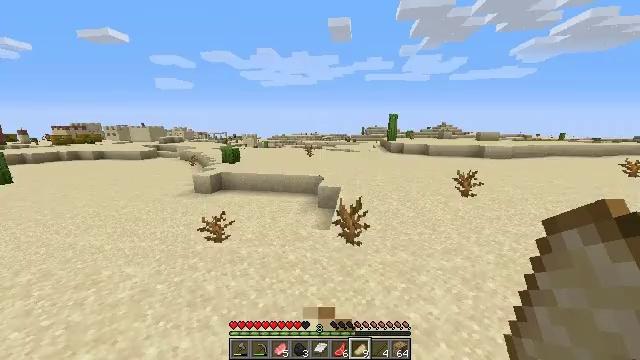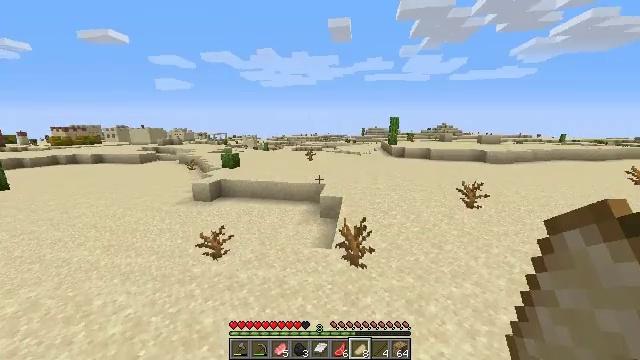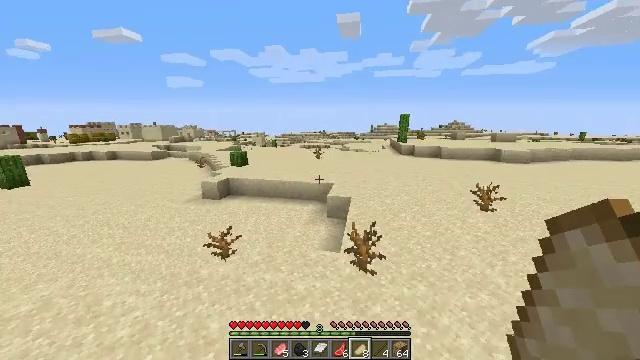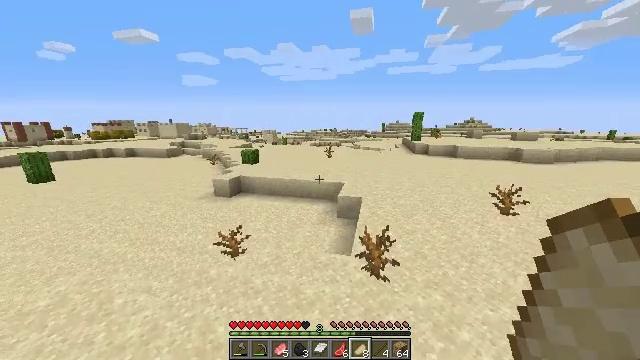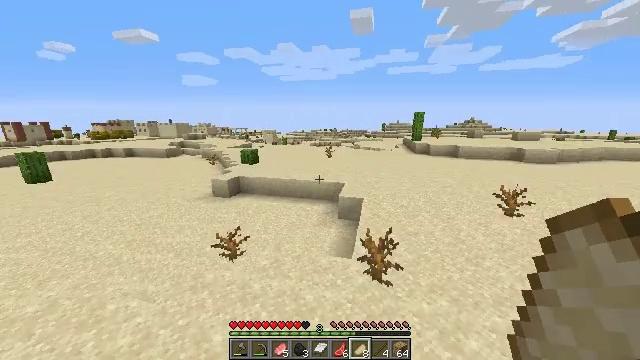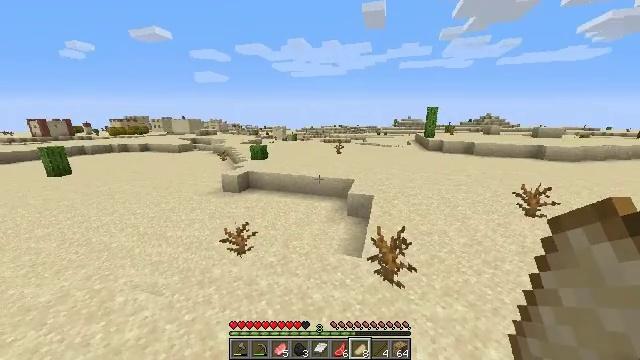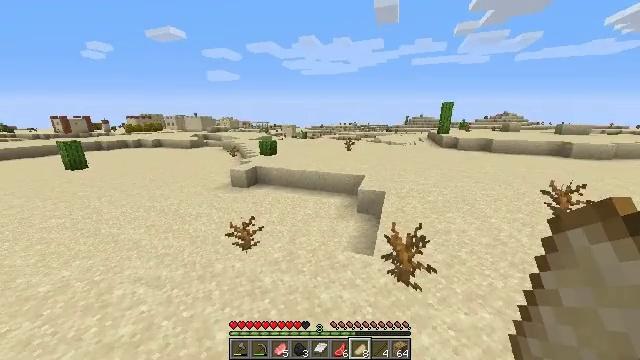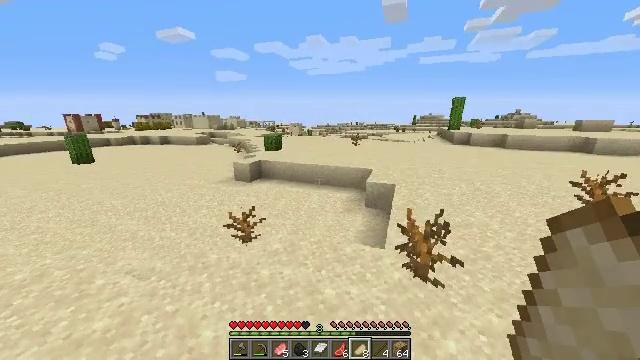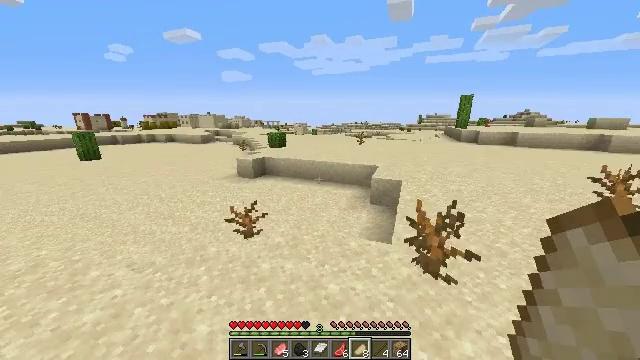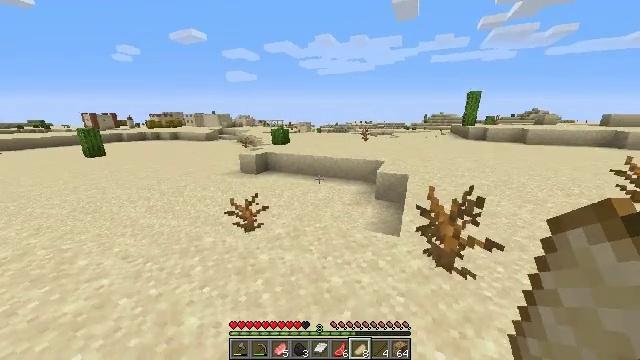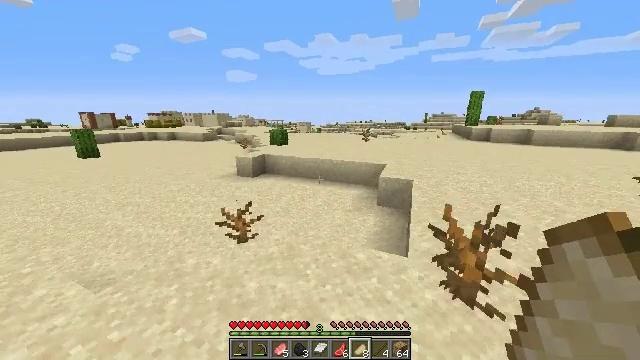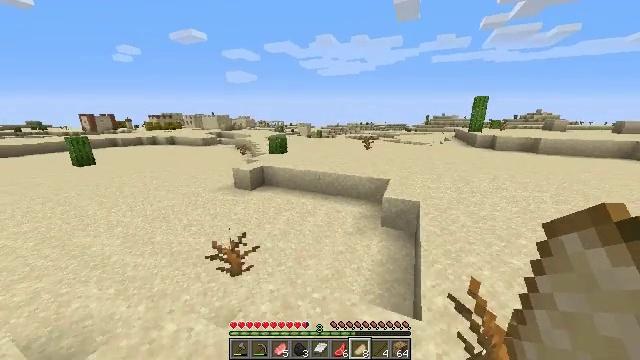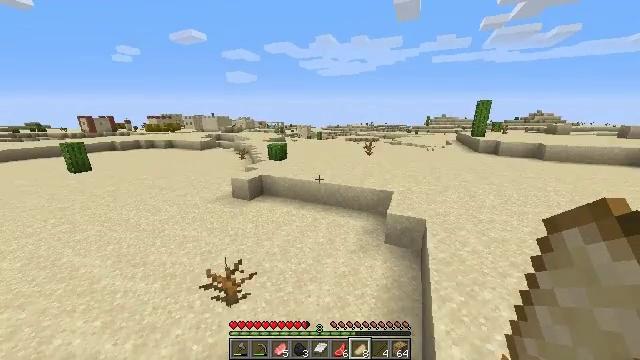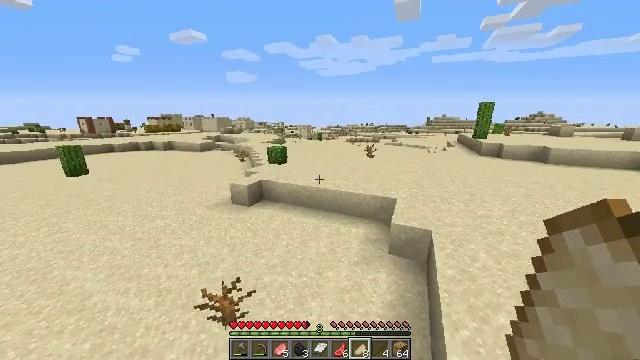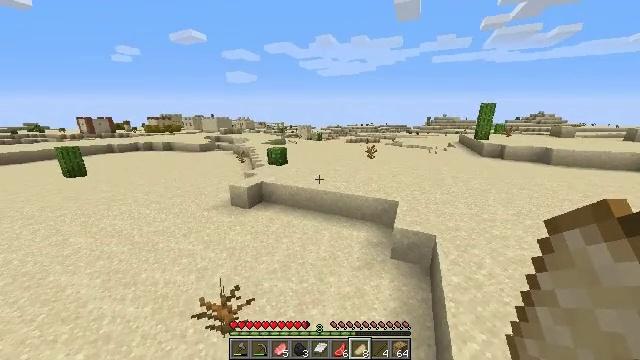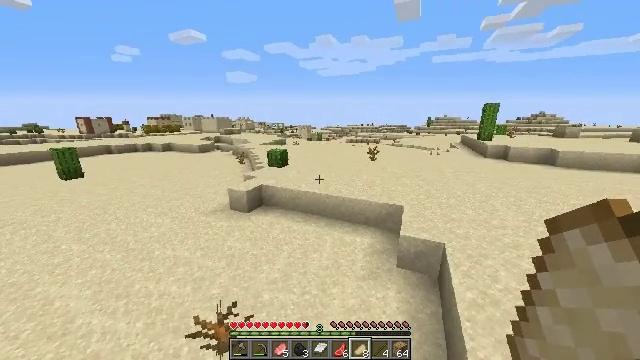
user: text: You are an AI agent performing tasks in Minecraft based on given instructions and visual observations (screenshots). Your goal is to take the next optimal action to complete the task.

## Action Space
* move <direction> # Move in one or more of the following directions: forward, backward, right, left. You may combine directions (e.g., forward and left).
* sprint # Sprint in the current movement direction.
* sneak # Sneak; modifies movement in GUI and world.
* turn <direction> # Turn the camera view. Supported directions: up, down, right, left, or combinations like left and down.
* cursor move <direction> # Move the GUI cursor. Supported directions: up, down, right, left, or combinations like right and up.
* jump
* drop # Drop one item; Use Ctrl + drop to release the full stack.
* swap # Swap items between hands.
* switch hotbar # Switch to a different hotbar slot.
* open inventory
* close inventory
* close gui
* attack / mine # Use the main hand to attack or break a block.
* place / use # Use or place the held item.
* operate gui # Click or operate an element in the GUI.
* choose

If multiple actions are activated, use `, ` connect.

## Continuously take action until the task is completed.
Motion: motion action
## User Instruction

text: Attack the hay block to get hay.
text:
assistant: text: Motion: move forward, use / place, jump
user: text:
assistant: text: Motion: move forward, turn left, use / place, jump
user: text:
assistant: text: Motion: move forward, turn left, use / place, jump
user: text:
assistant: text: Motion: move forward, jump
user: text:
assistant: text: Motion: move forward, turn left, jump
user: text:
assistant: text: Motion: move forward, turn left, jump
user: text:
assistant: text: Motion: move forward, turn left, jump
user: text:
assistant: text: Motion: move forward, turn left, jump
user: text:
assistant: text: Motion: move forward, turn left, jump
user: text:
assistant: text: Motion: move forward, jump
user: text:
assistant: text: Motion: move forward and move left, jump
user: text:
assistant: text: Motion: move forward and move left, jump
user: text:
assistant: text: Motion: move forward and move left, jump
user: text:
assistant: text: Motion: move forward and move left, jump
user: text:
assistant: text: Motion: move forward and move left, jump
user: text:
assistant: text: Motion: move forward and move left, jump
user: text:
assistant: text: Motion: move forward and move left, jump
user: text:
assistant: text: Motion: move forward and move left, jump
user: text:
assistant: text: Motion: move forward and move left, jump
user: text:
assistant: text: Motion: move forward and move left, jump
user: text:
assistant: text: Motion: move forward and move left, jump
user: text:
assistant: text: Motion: move forward and move left, jump
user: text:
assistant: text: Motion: move forward and move left, jump
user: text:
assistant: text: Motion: move forward and move left, jump
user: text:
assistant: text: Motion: move forward and move left, jump
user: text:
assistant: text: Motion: move forward and move left, jump
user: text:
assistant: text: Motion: move forward and move left, turn left, jump
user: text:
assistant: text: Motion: move forward and move left, turn left, jump
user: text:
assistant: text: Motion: move forward and move left, turn left, jump
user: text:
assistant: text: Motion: move forward, jump